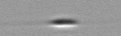
Label: Cylindrotheca_morphotype1